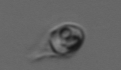
Label: Balanion